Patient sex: F
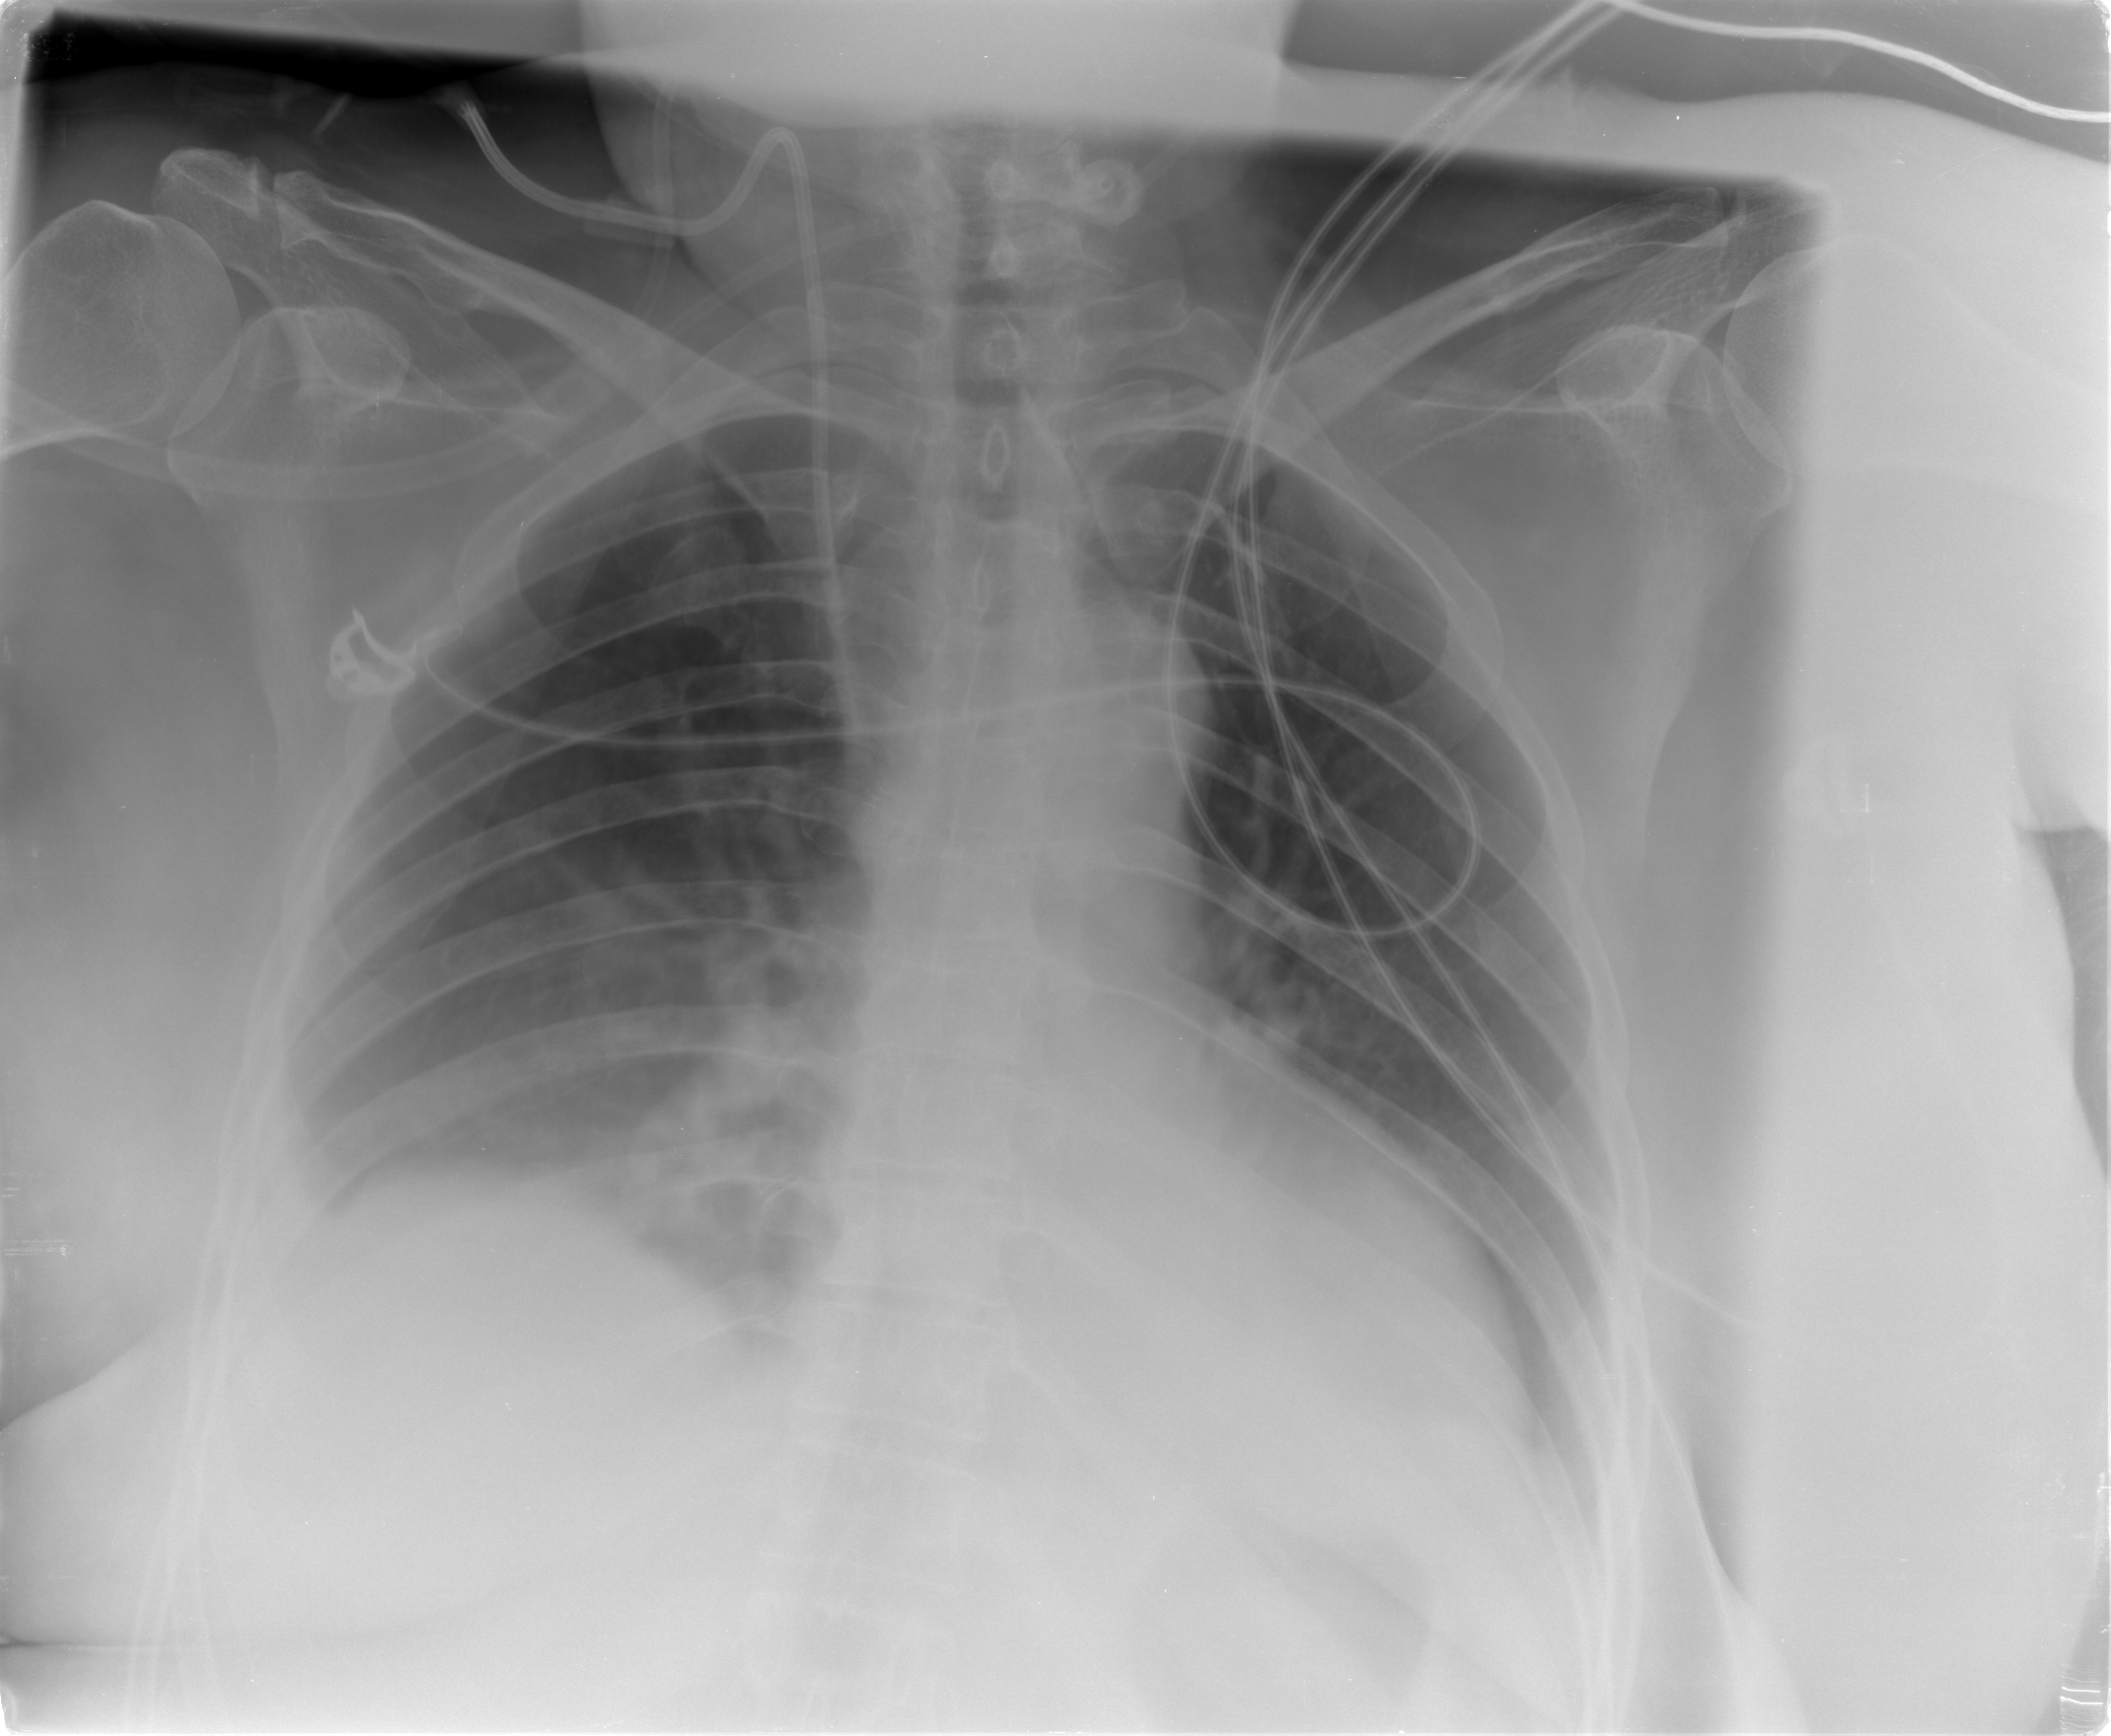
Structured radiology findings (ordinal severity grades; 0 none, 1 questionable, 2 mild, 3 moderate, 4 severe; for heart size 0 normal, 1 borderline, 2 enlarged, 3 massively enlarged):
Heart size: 0
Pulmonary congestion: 2
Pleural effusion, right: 2
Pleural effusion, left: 2
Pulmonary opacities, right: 1
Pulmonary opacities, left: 1
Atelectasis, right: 0
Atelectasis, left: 0